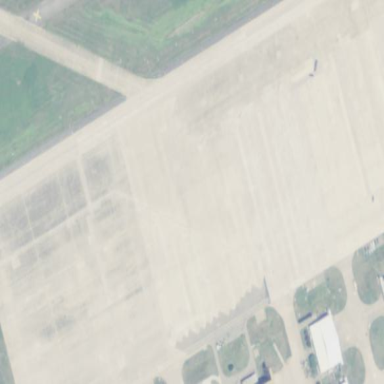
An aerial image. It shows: Apron at the airport.